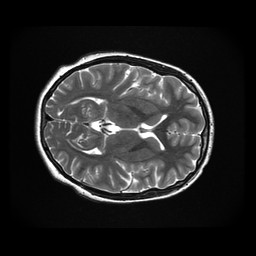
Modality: T2w
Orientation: axial
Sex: female
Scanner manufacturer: ge
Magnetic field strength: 3 T
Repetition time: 5 s
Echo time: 0.1017 s